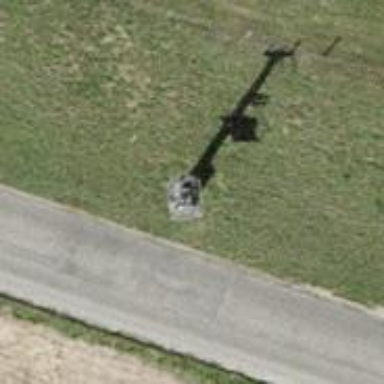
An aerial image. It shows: Concrete power pole.